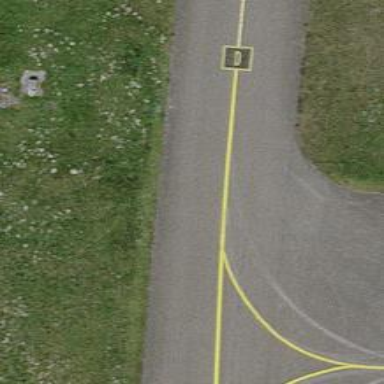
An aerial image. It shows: Image of taxiway at airport.